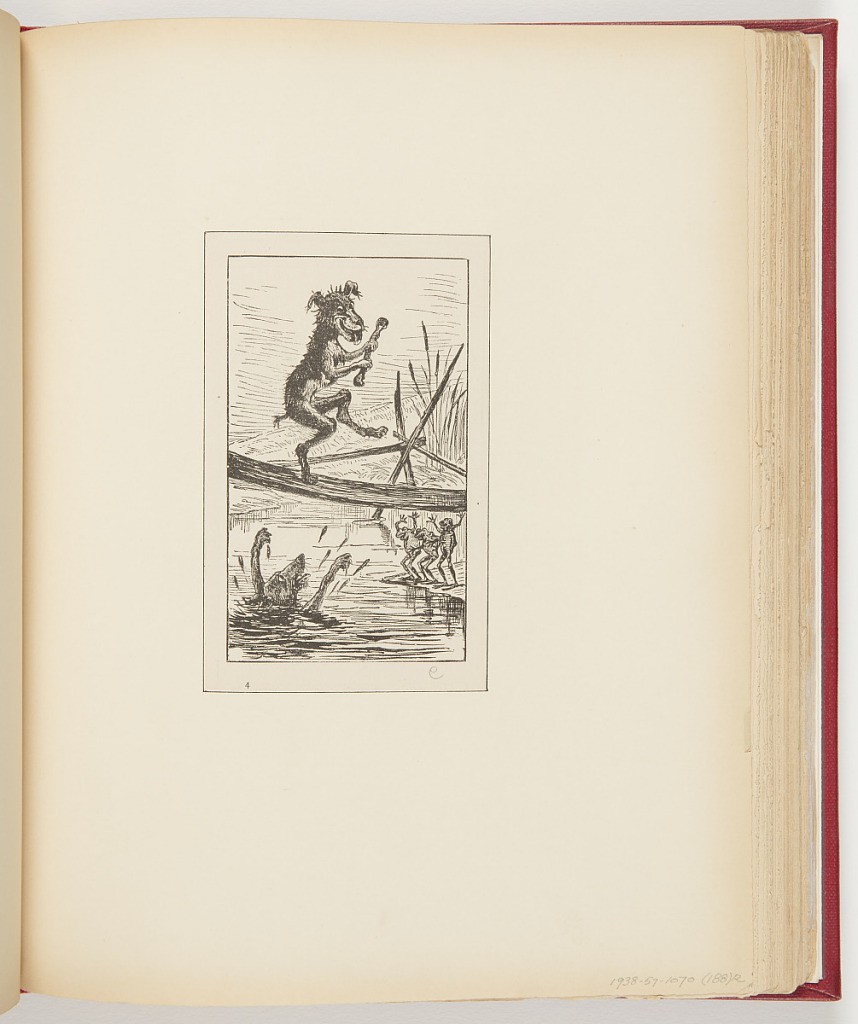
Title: The Dog and the Shadow
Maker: Frederick Stuart Church, American, 1842–1924
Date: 1878
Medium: Printed in black ink on paper
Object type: Ephemera
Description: Center, dog on his hind legs on a log, holding a bone in his paws. Tongue out. Lower right, drowning dog. Lower left, three frogs on their back legs and arms outreached in excitement. Marsh in background.